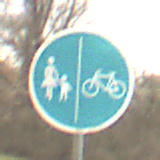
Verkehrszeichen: GetrennterRadUndGehwegRadwegRechts
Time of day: Midday
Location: Outdoor (Nature)
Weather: Overcast
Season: NotSpecified
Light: Natural